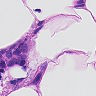
Metastatic tissue present: yes